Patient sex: F
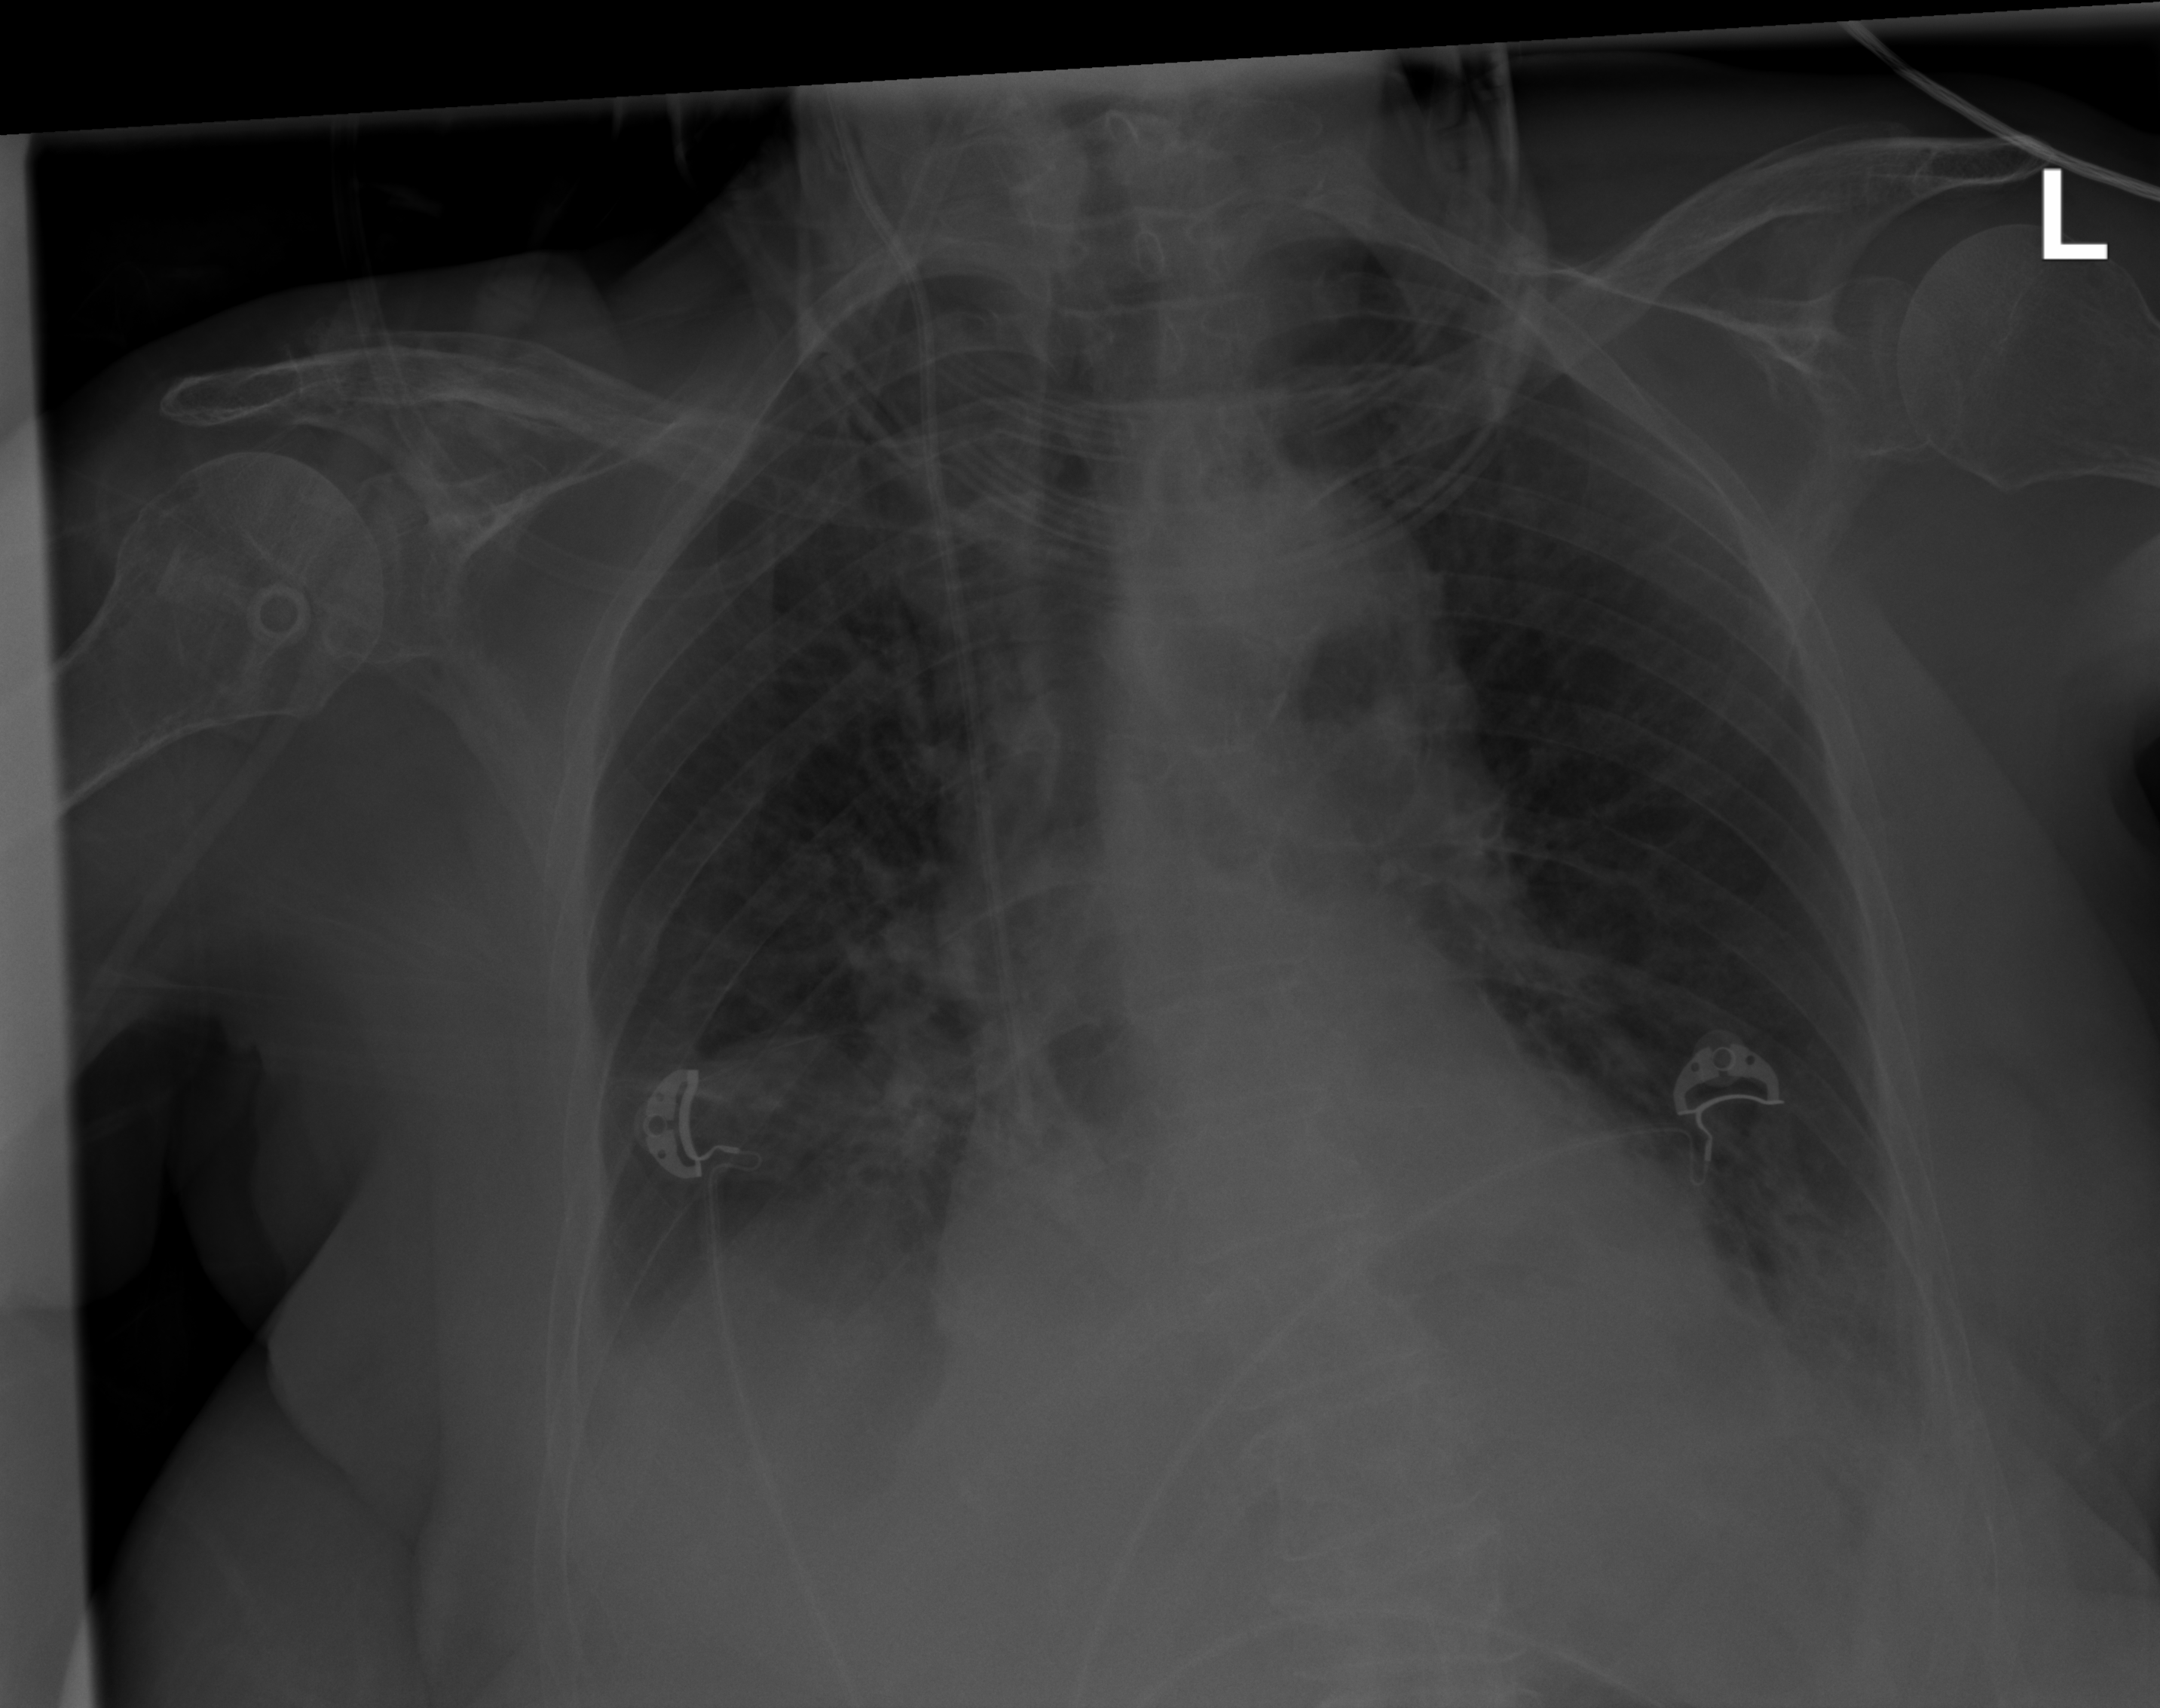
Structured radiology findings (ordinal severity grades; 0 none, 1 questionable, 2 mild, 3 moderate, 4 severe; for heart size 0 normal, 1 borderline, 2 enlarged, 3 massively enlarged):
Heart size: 2
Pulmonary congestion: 3
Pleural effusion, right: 2
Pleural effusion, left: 2
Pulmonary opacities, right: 0
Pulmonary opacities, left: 0
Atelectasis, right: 3
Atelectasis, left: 2